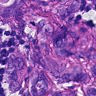
Metastatic tissue present: yes